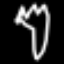
Label: fork